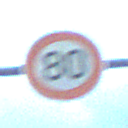
Verkehrszeichen: Geschwindigkeit80
Umgebung: Outdoor, Beach
Tageszeit: SunriseSunset
Wetter: PartlyCloudy
Licht: Natural
Jahreszeit: NotSpecified
Kontrast: MediumContrast